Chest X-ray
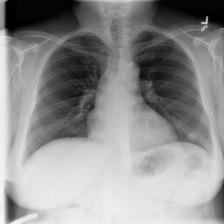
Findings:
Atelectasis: negative
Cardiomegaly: negative
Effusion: negative
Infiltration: negative
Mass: negative
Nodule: negative
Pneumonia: negative
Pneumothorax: negative
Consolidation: negative
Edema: negative
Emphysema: negative
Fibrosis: negative
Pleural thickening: negative
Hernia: negative